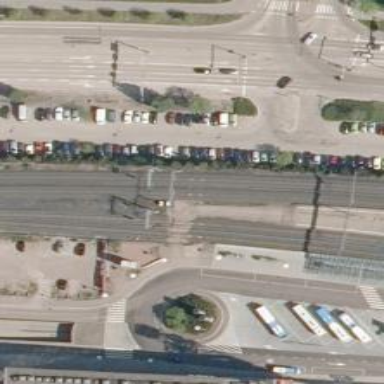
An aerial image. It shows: Level crossing with saltire marking.